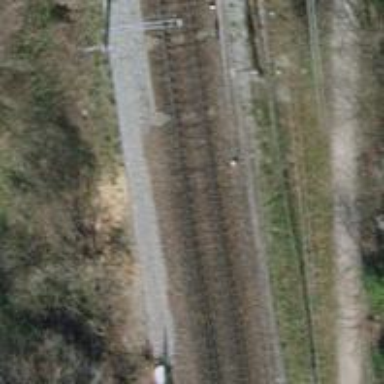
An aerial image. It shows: Railway switch.